Field crop: maize
Growth stage: 2
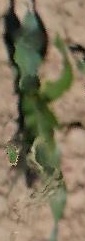
Species: maize